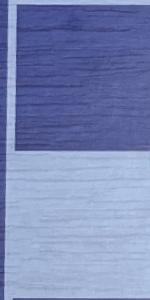
Label: Empty